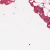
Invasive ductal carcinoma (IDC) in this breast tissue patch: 0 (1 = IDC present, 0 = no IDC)